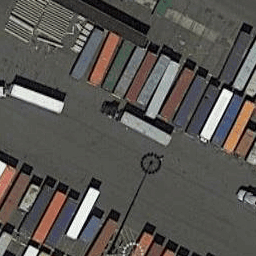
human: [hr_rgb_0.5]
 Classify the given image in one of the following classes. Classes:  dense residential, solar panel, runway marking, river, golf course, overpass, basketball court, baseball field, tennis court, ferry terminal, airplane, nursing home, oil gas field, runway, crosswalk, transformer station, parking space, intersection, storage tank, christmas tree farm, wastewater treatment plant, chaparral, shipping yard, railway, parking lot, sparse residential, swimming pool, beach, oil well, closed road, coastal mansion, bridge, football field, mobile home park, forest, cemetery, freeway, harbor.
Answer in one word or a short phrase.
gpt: shipping yard